Question: Hi I am using 'iCarousel' in my application, it will have 'UITableView' as subview. When i am trying to swipe or pan to display next or previous item it is not working. I think 'UITableView's' gesture recogonizer disables the iCarousel's gesture recogonizer. There are so many questions like this but i do not see any answer for this. attched is sample image
Please guide me to fix this.
'''
_carousel =[[iCarousel alloc]initWithFrame:self.view.frame];
_carousel.type = iCarouselTypeLinear;
_carousel.pagingEnabled = YES;
_carousel.delegate = self;
_carousel.dataSource = self;
[self.view addSubview:_carousel];
'''
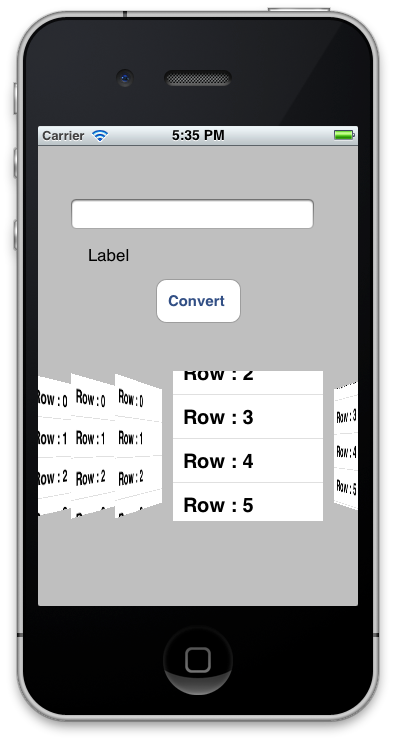
Answer: It looks like your carousel isn't centered which makes me think that maybe its bounds are wrong.
iCarousel doesn't have clipsToBounds enabled by default, which means that if the bounds are wrong, you will still see your item views, but may not be able to interact with them.
Try enabling clipsToBounds on the carousel, and setting the backgroundColor to something like red, so you can see if the carousel dimensions are correct.
If they aren't you may need to adjust your autoresizing or autolayout constraints.
UPDATE:
This was actually a bug in iCarousel relating to the heuristic it uses to determine if swipe gestures should be intercepted by the carousel. Fixed in beta 7.